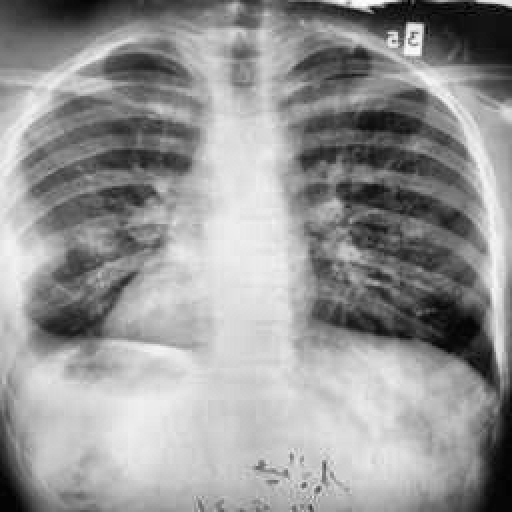
Finding: TUBERCULOSIS